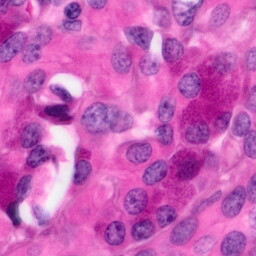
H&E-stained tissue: Pancreatic